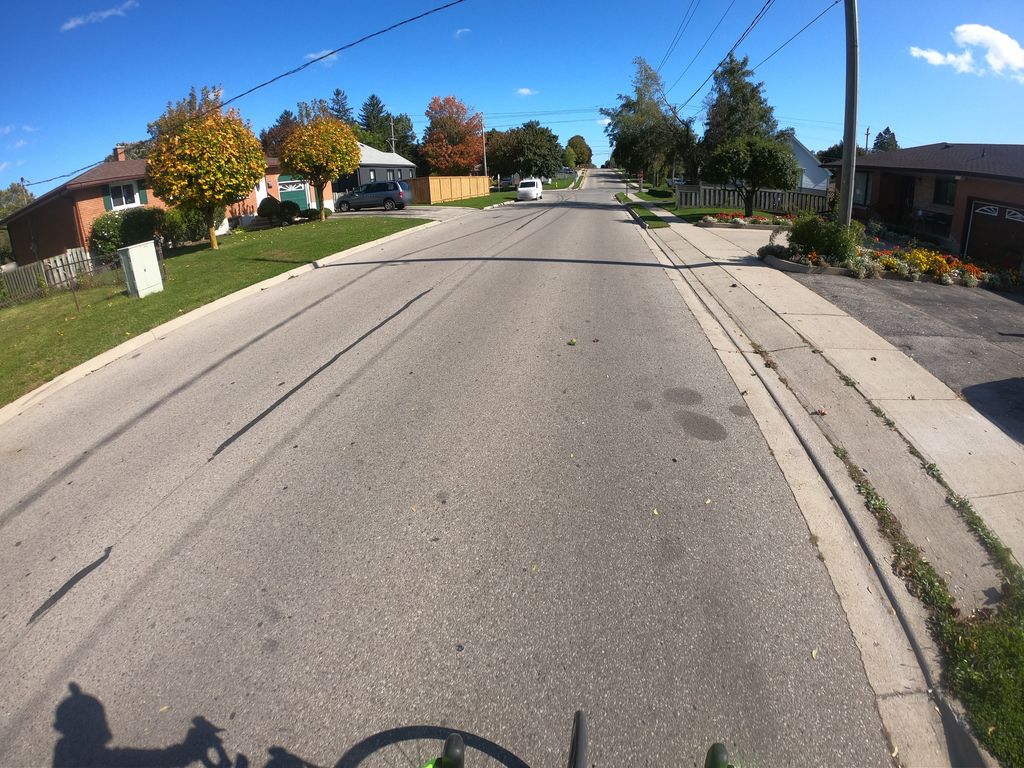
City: kitchener-waterloo